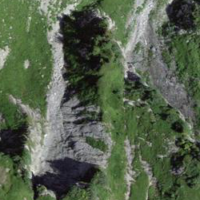
EUNIS habitat code: 23
Species observed at this site:
Papilio machaon